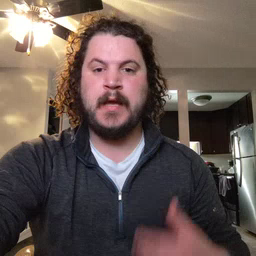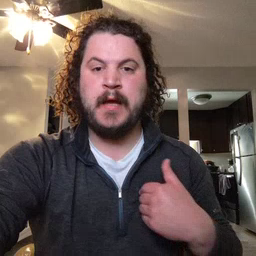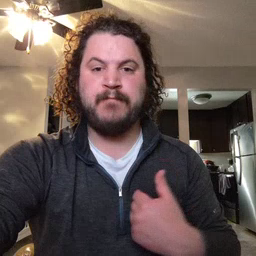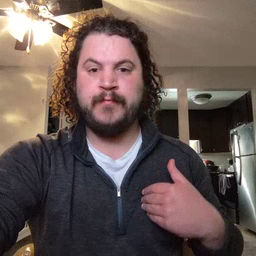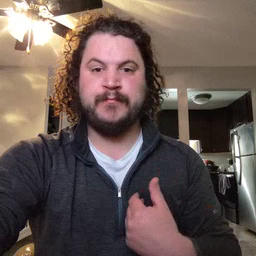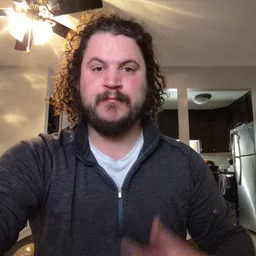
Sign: animal